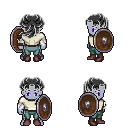
a pixel art fantasy rpg character, male body template, dark elf, purple skin, white long-sleeve shirt, teal pants, gray princess hairstyle, white cloth bracers, maroon shoes, shield, four views (front, back, left, right), 2x2 character sprite sheet, small pixel art, hard edges, no anti-aliasing